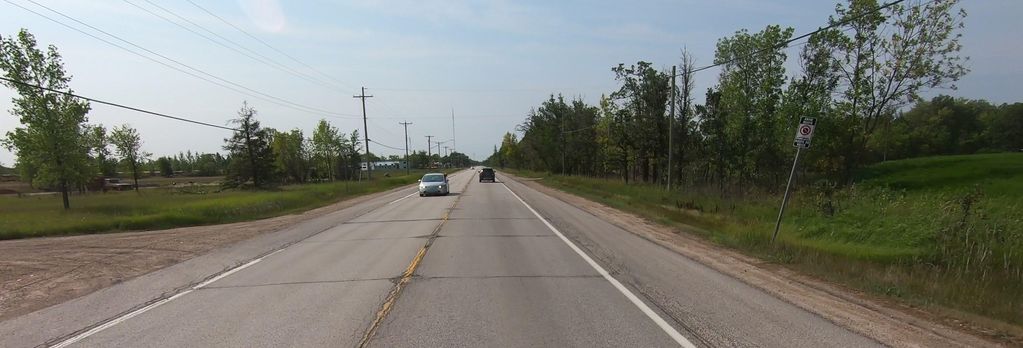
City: winnipeg